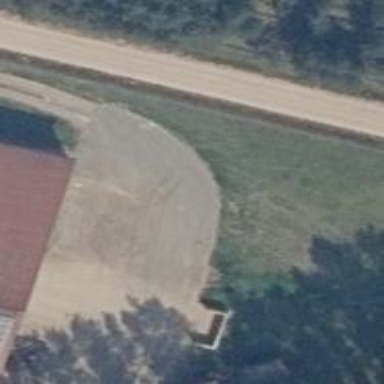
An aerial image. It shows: Gravel driveway serving as service road.